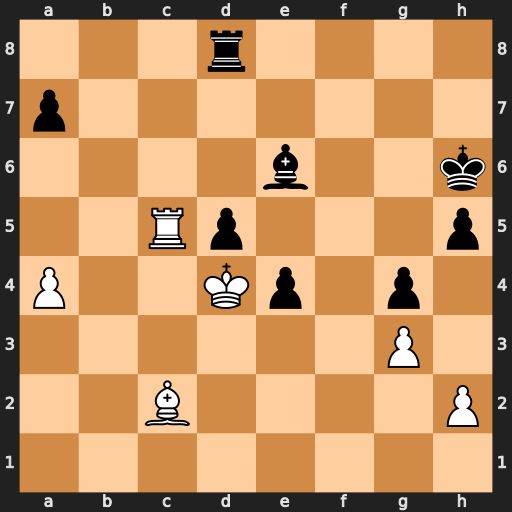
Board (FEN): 3r4/p7/4b2k/2Rp3p/P2Kp1p1/6P1/2B4P/8
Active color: w
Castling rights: -
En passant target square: -
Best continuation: Rc6 Re8 Ke5 Kg5 Rxe6